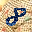
Label: 8